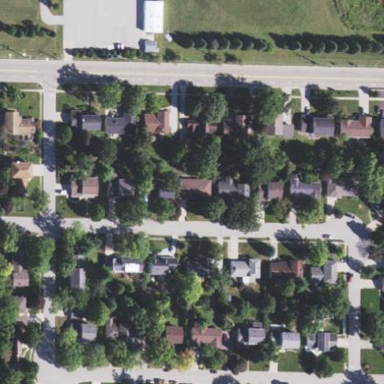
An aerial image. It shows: Single-family residential neighbourhood.